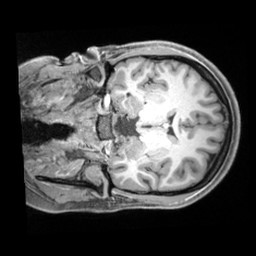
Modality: T1w
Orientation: coronal
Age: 20
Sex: female
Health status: ill
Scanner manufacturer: siemens
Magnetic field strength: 3 T
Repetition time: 2.2 s
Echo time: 0.00218 s